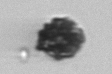
Label: Syracosphaera_pulchra